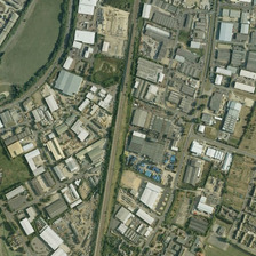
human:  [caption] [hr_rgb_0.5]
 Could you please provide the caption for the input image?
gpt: There are many buildings and some green trees near the pond in the industrial area.

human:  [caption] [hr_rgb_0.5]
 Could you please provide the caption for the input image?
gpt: many fields near the industrial area near the road .

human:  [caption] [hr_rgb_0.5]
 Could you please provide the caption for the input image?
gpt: Many buildings and green trees are near the industrial area pond.

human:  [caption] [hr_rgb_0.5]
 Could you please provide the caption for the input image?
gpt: Industrial parks on the street are neatly arranged.

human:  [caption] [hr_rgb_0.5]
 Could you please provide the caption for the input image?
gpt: The industrial houses on the street are in good order.